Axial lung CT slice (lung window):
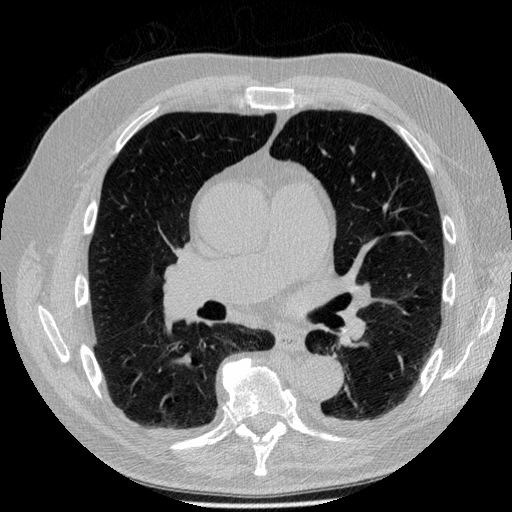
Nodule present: no